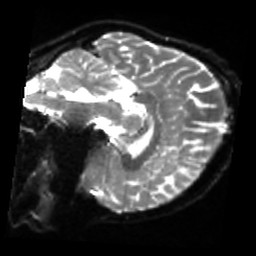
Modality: sbref
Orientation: sagittal
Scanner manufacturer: siemens
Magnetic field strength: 3 T
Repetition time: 4 s
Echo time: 0.0594 s